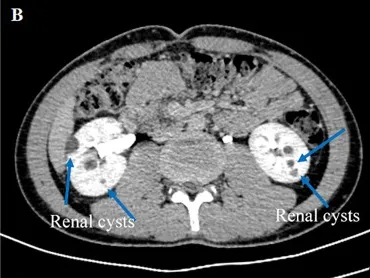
Renal cortical cysts on bilateral kidneys were pointed out with blue arrows (B).
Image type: radiology (ct)